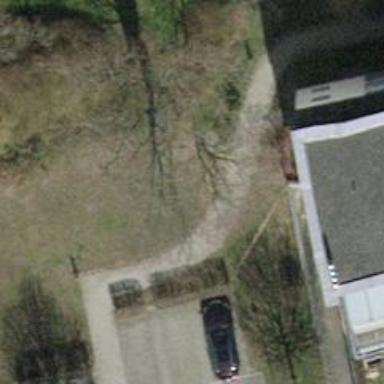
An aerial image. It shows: Sidewalk along the footway.